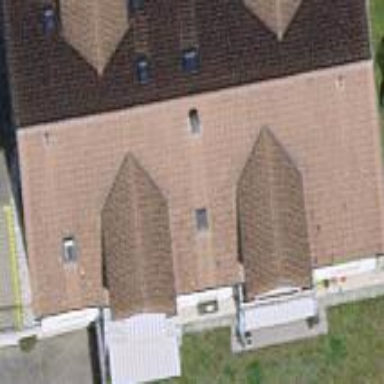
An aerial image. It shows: Building with tiled roof.